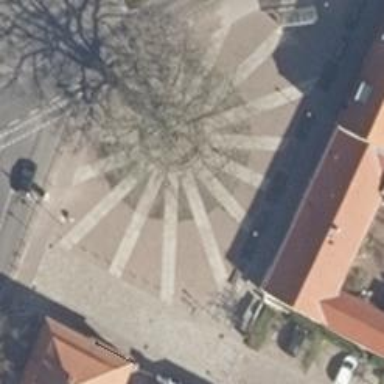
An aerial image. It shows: Tree standing as monument.